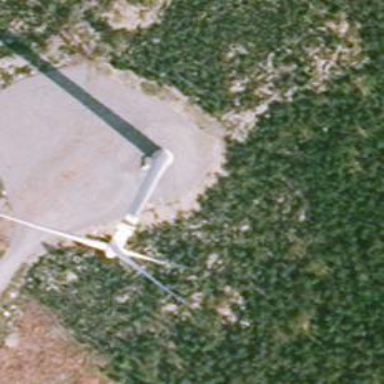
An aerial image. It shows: Wind power generator employing wind turbines.